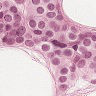
Metastatic tissue present: yes